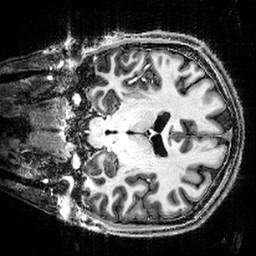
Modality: T1w
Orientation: coronal
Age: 29
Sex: male
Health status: healthy
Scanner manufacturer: siemens
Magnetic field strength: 9.4 T
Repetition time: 6 s
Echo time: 0.0023 s